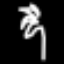
Label: palm tree